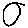
Label: circle